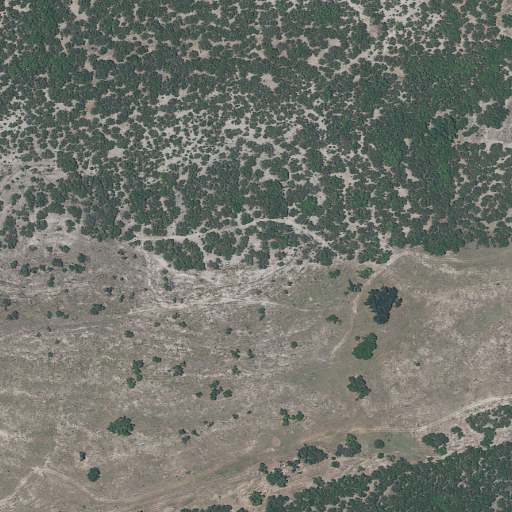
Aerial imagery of mountain in Texas named Goat Hill containing shrub, evergreen forest, grassland, and deciduous forest